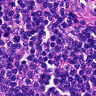
Metastatic tissue present: no